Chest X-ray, PA view. Patient: 62 years old, sex M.
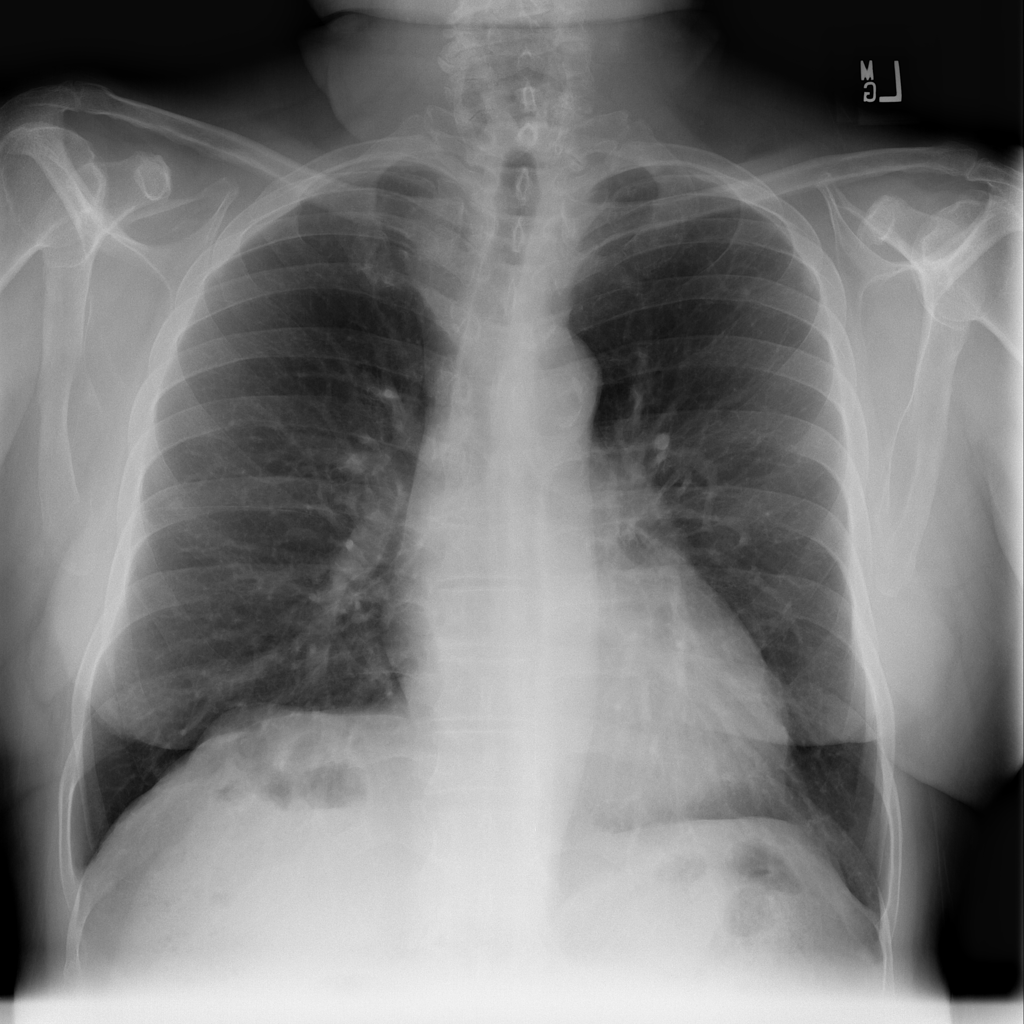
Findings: No Finding